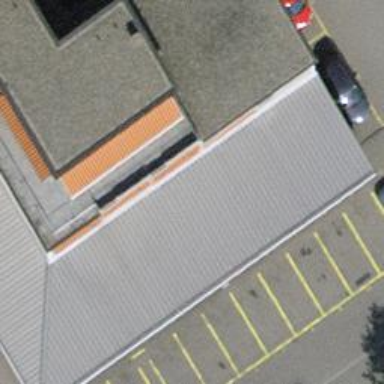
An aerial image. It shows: Hardware shop.